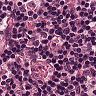
Metastatic tissue present: no